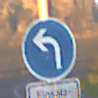
Verkehrszeichen: VorgeschriebeneFahrtrichtungLinks
Zusatzzeichen unten: BesondereFahrzeugeUndTransportgueter3
Umgebung: Outdoor, RoadRail
Tageszeit: SunriseSunset
Wetter: PartlyCloudy
Licht: Natural
Jahreszeit: NotSpecified
Kontrast: HighContrast